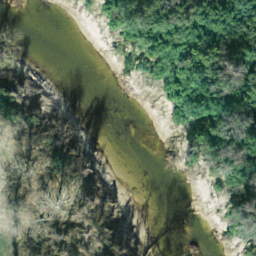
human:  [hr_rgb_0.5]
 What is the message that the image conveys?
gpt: river